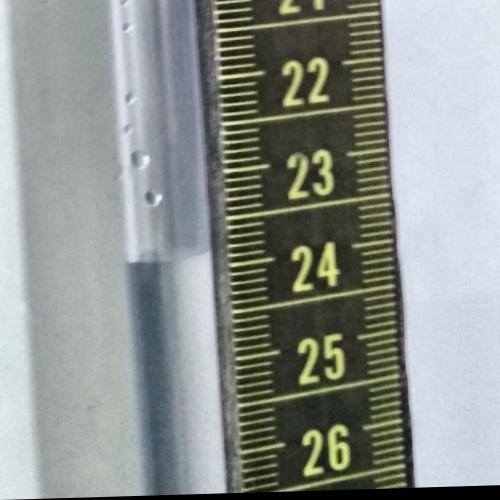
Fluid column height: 23.9 cm